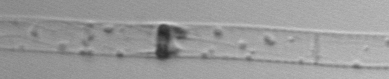
Label: Dactyliosolen_blavyanus